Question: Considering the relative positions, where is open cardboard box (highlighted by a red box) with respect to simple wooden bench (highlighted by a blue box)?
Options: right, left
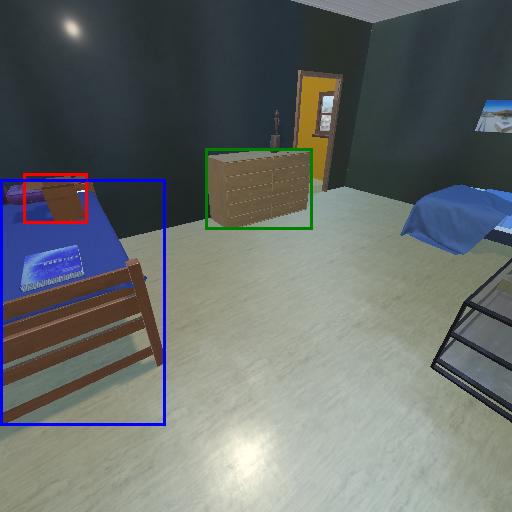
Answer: right